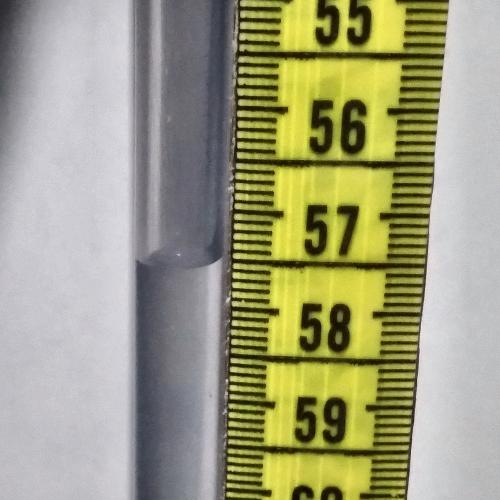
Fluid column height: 57.5 cm